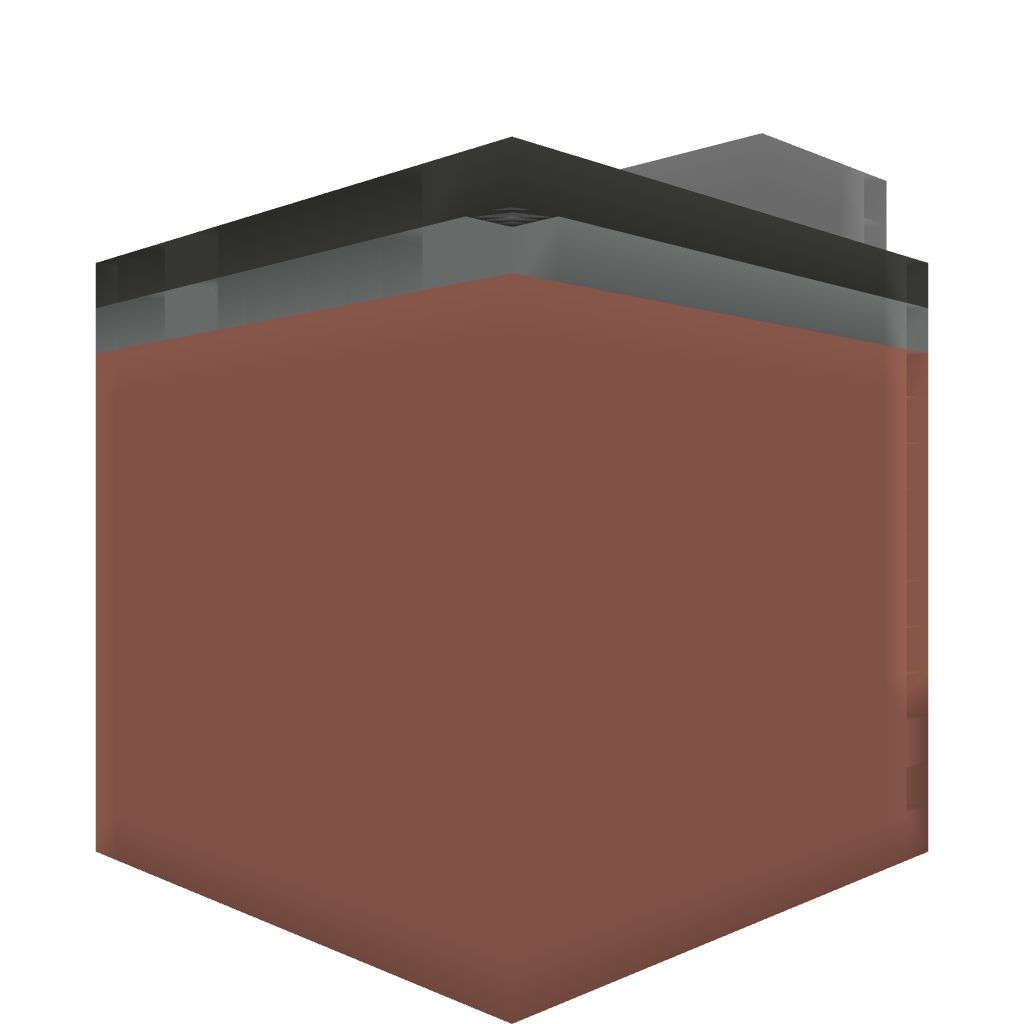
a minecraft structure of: Future Gadget Laboratory - Steins;Gate Store Apartment Rent Building